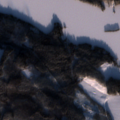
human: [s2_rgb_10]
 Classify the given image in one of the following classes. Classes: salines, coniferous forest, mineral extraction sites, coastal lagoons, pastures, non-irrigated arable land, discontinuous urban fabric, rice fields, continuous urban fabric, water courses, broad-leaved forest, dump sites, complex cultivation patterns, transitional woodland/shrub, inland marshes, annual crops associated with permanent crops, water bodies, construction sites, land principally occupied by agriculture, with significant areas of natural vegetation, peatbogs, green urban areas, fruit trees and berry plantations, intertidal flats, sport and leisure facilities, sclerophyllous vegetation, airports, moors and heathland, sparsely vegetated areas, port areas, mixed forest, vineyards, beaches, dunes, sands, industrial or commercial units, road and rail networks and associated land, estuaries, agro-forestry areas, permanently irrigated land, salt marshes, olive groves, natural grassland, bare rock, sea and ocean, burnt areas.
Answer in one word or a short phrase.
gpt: non-irrigated arable land, coniferous forest, mixed forest, water bodies